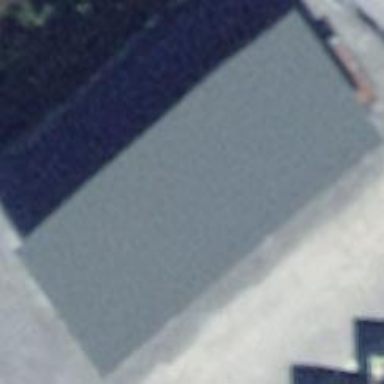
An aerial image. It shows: View of roof of building.